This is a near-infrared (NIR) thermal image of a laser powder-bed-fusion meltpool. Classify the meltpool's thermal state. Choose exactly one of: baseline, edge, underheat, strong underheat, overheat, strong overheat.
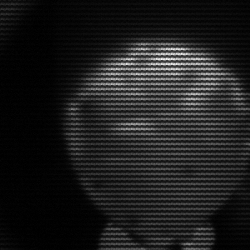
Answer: edge